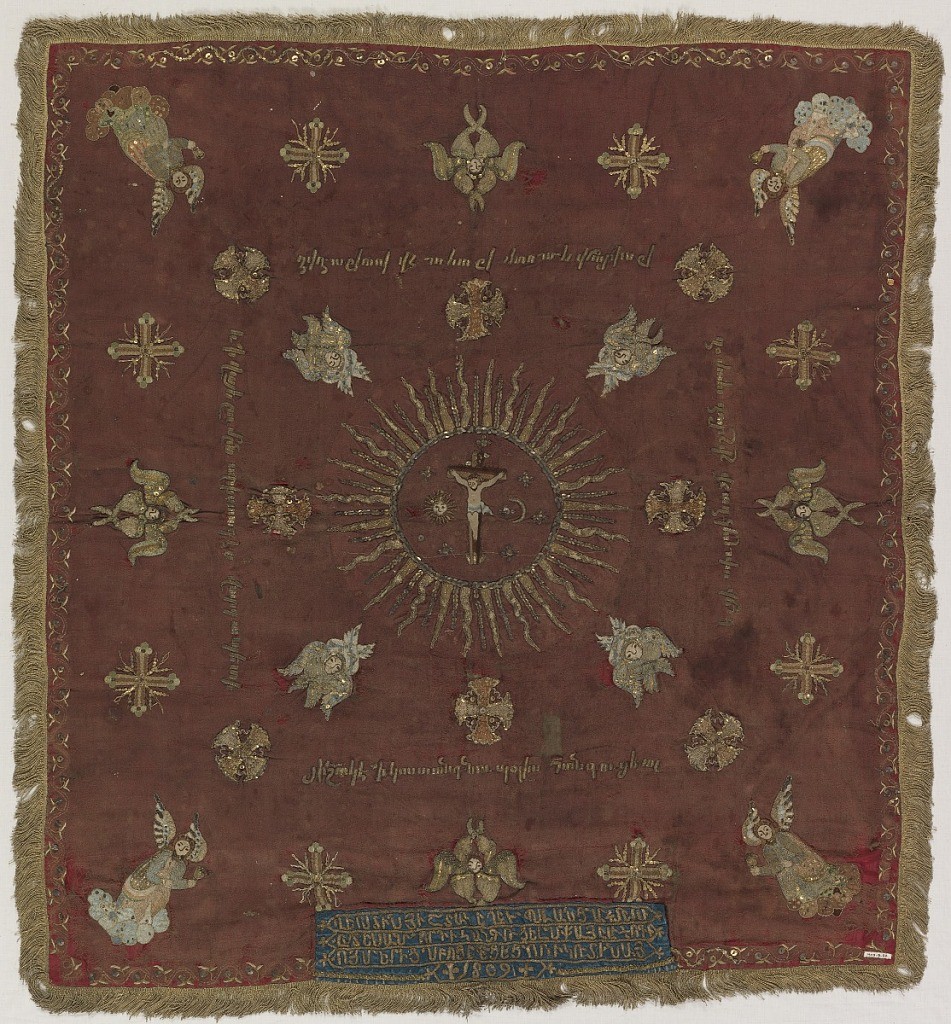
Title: Cover
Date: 1809
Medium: silk, gold Technique: embroidered
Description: Purple gauze over red silk. In center, a crucifix with the sun, moon and stars in silks and gold, surrounded by sun rays in paillettes and fine gold embroidery. Angels in the corners swing chalices and the ground is strewn with cherubim in silks and gold. Two inscriptions in Armenian, of which the earlier is undated: "In memory of Lady Takouhi, deceased in Constantinople, daughter of Sir Tovma, the fat merchant and Muslim native of Tokat, and for the enjoyment of Archimandrite Aristakes." "Rededicated to the memory of the soul of Mikael, the Deceased son of Sdépan Balian the pilgrim, at the Three Saints Church in Kutaia. 1809."